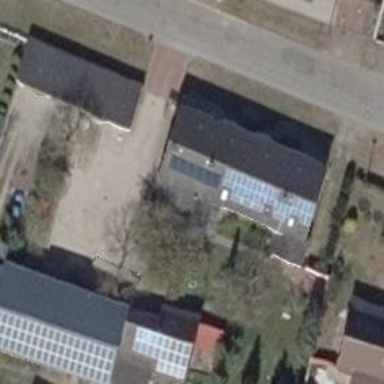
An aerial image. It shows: Solar photovoltaic panel generator producing electricity in small installation.